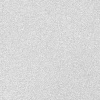
Atmospheric dust classification: dusty